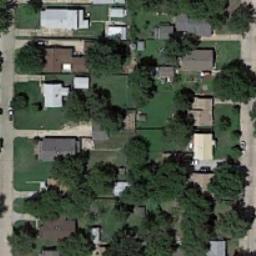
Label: medium_residential